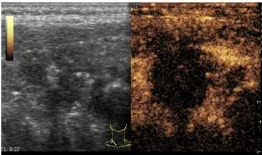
Ultrasound and flow chart of Patient #2 after ablation. (C) Ultrasound after extended ablation of papillary thyroid carcinoma of the right lobe of thyroid of the patient immediately after postoperative (local no contrast medium filling).
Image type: medical_photograph (skin_photograph)